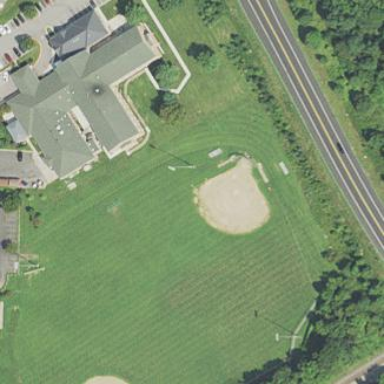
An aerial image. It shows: Baseball pitch for leisure land activities.